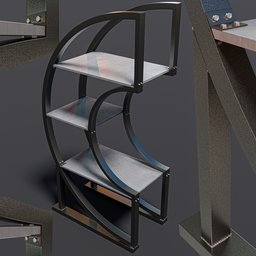
Label: furniture